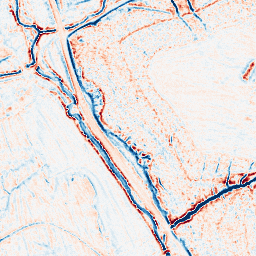
Category: edge_preserving
Decomposition family: bilateral
Decomposition parameters: d: 9
sigma_color: 100
sigma_space: 50
Upsampling method: sinc_hamming
Upsampling parameters: scale: 2
kernel_size: 16
Upsampling scale: 2